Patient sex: M
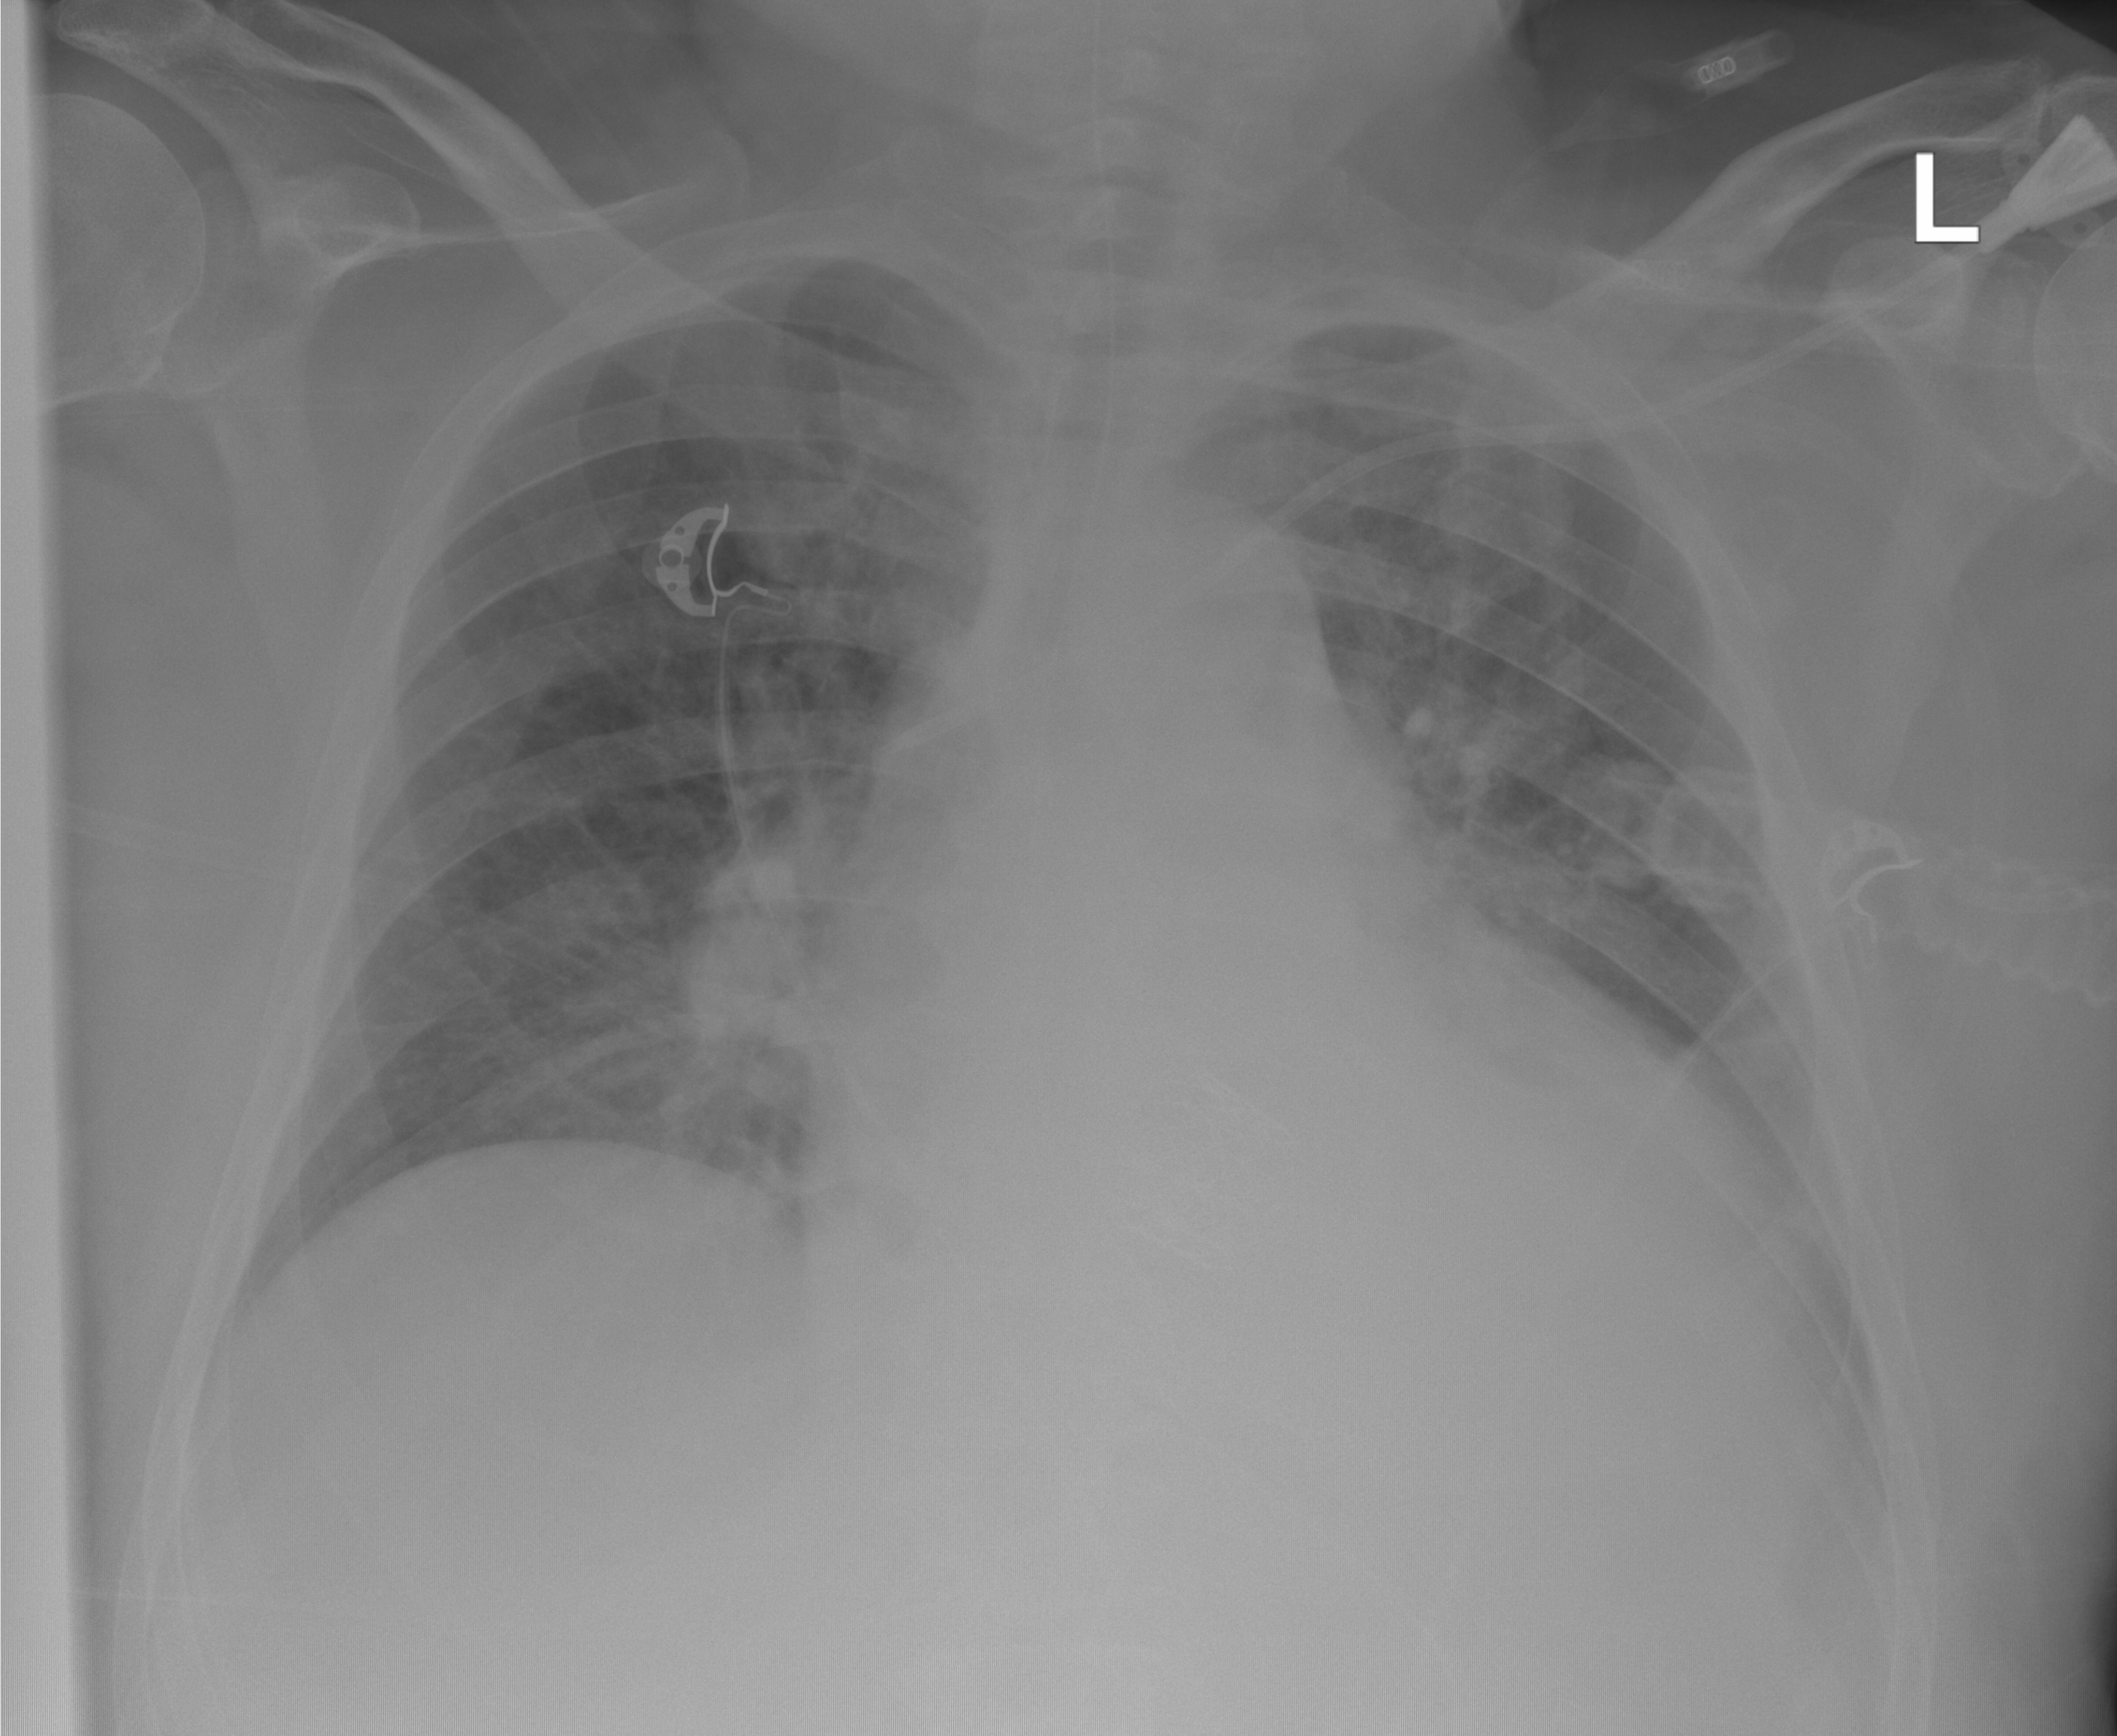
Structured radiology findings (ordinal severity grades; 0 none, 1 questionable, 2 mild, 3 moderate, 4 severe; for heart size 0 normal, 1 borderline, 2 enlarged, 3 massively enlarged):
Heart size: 2
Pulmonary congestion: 2
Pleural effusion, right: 0
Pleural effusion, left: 2
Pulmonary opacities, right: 1
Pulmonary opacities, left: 2
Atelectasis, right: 0
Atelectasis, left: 1